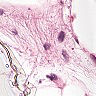
Metastatic tissue present: no